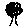
Label: tree